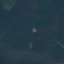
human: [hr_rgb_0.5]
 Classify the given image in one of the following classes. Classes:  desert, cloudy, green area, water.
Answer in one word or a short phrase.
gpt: green area